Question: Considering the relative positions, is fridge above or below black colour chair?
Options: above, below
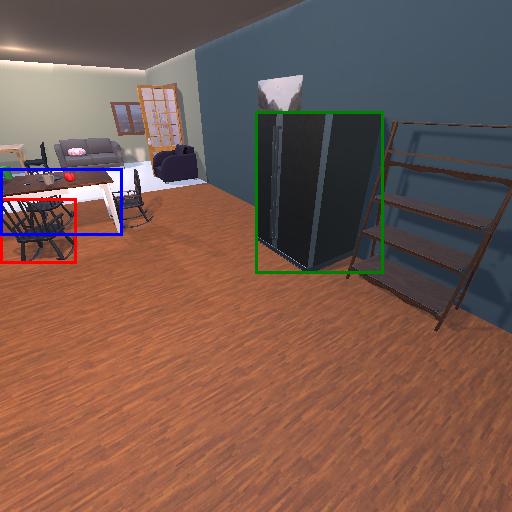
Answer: above